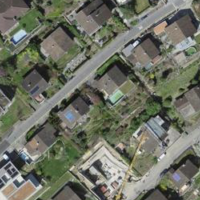
EUNIS habitat code: 55
Species observed at this site:
Teucrium scorodonia